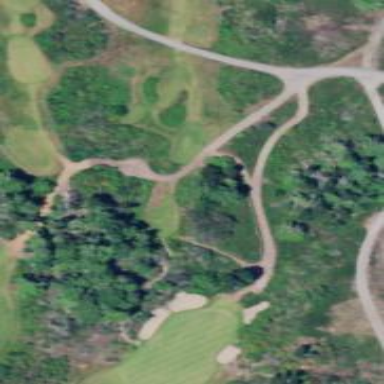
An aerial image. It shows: Path for golf carts.